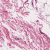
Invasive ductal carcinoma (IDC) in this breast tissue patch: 0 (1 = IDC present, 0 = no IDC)